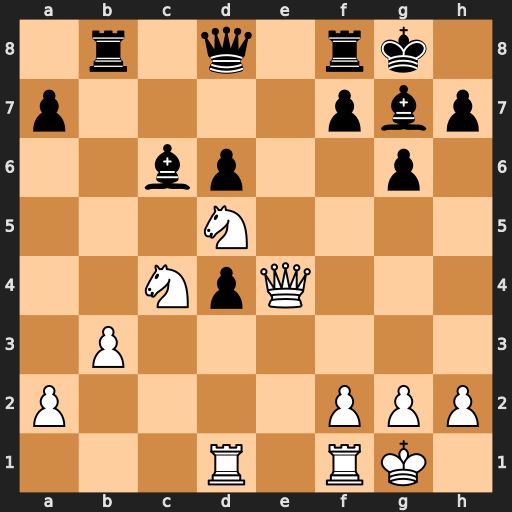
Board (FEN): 1r1q1rk1/p4pbp/2bp2p1/3N4/2NpQ3/1P6/P4PPP/3R1RK1
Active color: w
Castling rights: -
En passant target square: -
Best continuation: Ne7+ Qxe7 Qxe7